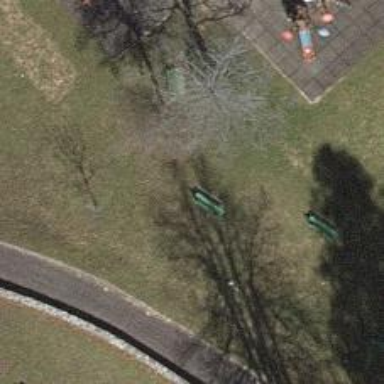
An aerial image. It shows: Bench.